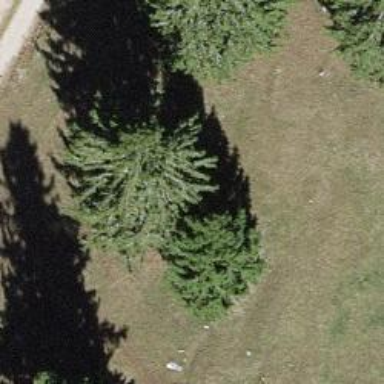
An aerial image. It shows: Evergreen needleleaved tree typically found in agricultural areas.